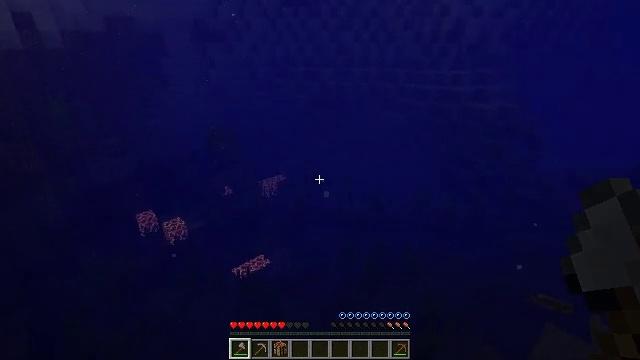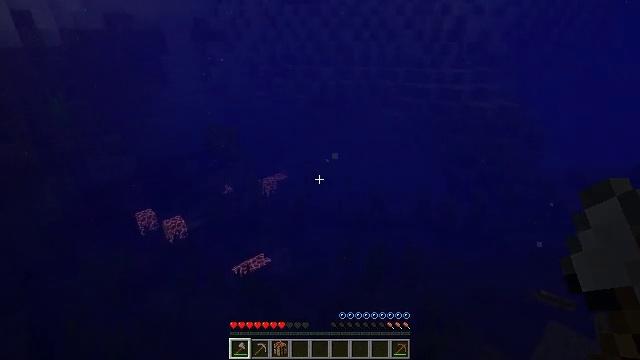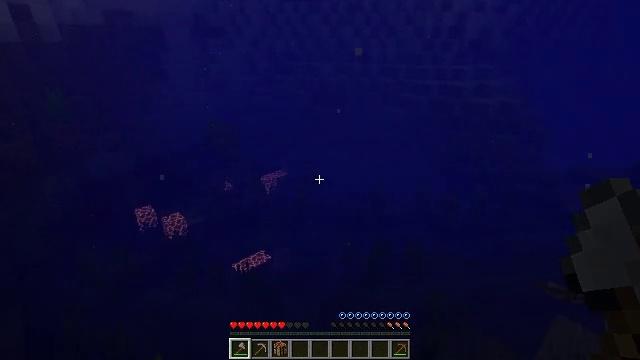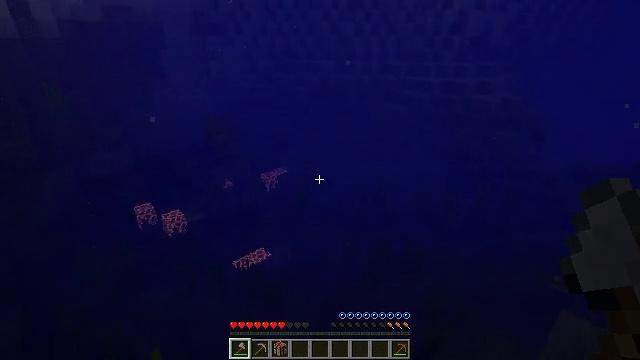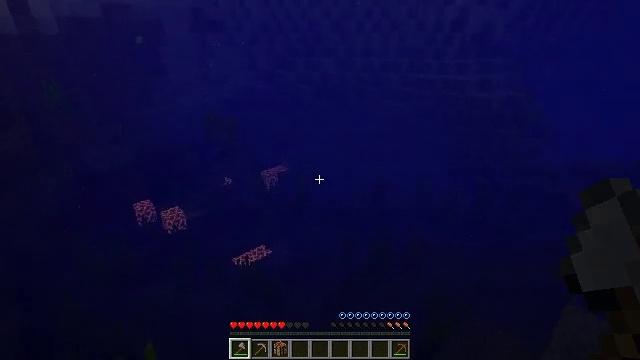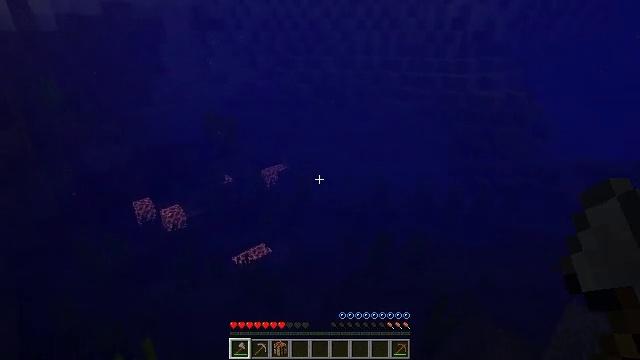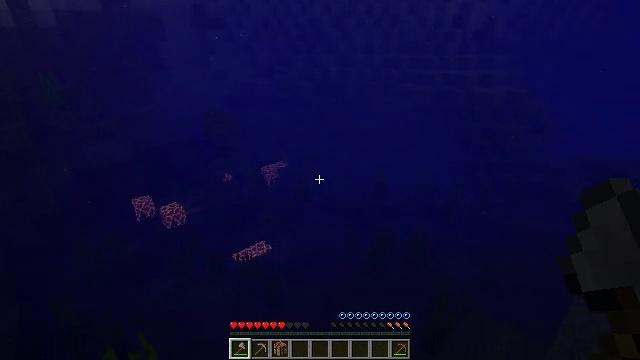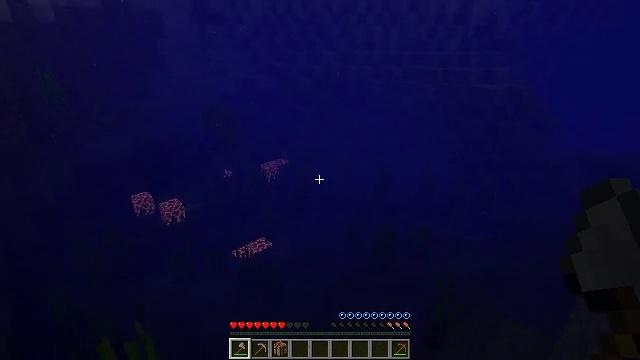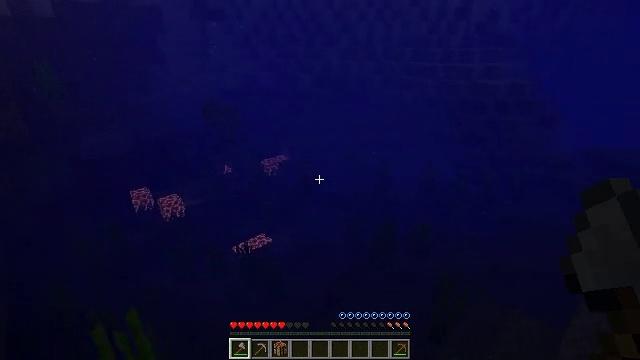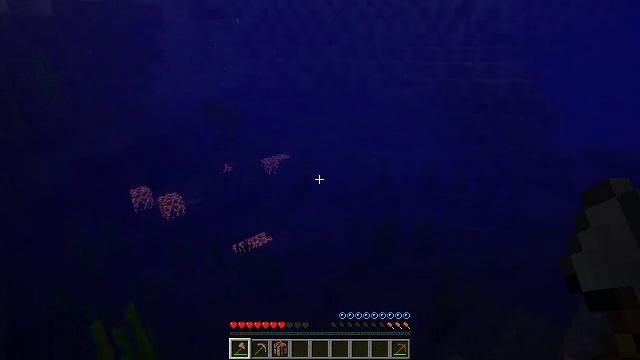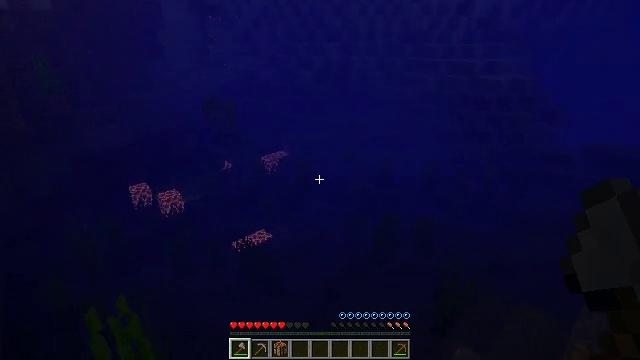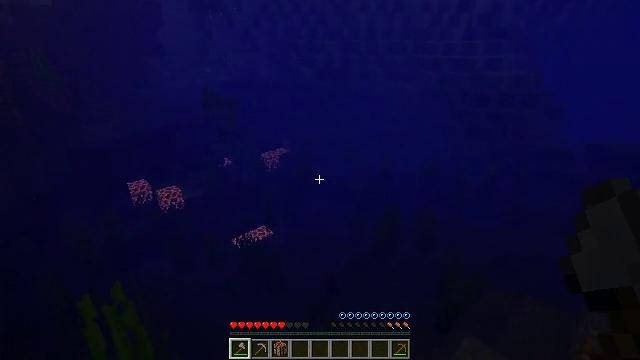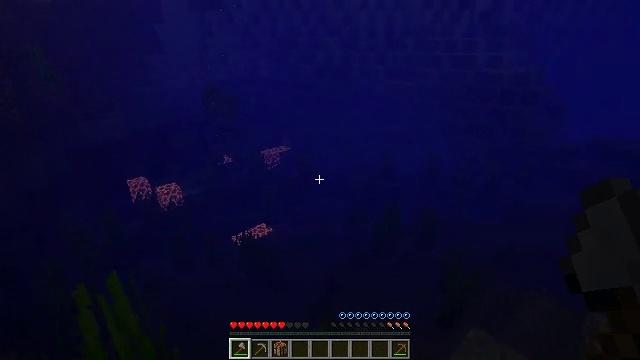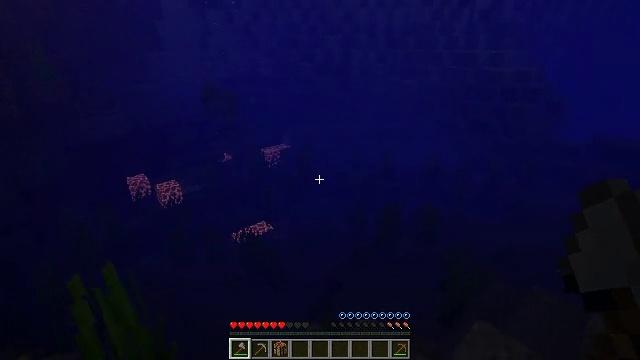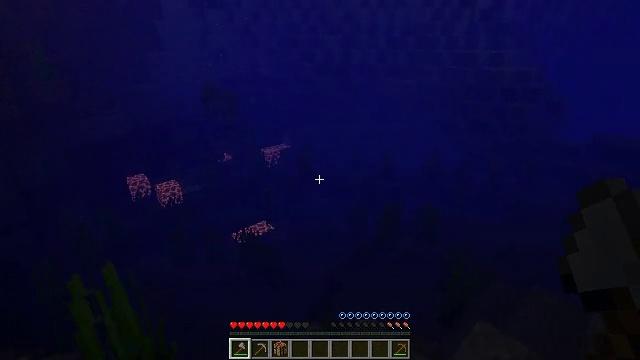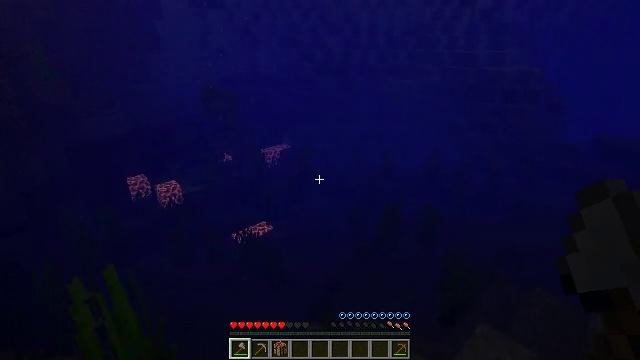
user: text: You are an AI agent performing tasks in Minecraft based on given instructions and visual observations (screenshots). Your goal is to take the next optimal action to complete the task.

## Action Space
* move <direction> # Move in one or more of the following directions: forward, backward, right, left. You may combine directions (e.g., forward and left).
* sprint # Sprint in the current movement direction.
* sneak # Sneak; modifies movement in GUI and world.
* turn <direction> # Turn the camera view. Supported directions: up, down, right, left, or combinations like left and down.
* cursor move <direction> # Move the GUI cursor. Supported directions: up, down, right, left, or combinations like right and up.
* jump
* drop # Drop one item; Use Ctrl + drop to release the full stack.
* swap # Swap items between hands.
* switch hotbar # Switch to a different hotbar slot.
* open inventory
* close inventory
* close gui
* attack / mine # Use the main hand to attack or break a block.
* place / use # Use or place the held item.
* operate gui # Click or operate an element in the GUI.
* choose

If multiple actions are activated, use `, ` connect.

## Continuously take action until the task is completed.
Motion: motion action
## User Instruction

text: Mine seagrass underwater.
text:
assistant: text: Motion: move forward and move left, sneak
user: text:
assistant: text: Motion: move forward and move left, sneak
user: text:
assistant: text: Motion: move forward and move left, sneak
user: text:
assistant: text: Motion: move forward and move left, sneak
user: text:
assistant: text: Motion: move forward and move left, sneak
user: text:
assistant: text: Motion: move forward and move left, sneak
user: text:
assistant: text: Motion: move forward and move left, sneak
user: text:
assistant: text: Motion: move forward and move left, sneak
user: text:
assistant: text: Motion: move forward and move left, sneak
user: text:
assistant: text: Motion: move forward and move left, sneak
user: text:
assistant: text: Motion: move forward and move left, sneak
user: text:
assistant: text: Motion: move forward and move left, sneak
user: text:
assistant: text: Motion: move forward and move left, sneak
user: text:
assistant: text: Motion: move forward and move left
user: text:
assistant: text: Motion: move forward and move left
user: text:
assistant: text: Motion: move forward and move left
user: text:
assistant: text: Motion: move forward and move left
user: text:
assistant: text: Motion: move forward and move left
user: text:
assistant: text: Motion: move forward and move left
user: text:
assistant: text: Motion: move forward and move left
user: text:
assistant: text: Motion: move forward and move left
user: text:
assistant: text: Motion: move forward and move left
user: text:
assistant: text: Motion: move forward and move left
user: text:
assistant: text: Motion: move forward and move left
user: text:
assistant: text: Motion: move forward and move left
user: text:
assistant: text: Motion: move forward and move left
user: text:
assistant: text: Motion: move forward and move left
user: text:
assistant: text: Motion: move forward and move left
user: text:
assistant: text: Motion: move forward and move left
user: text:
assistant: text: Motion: move forward and move left